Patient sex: F
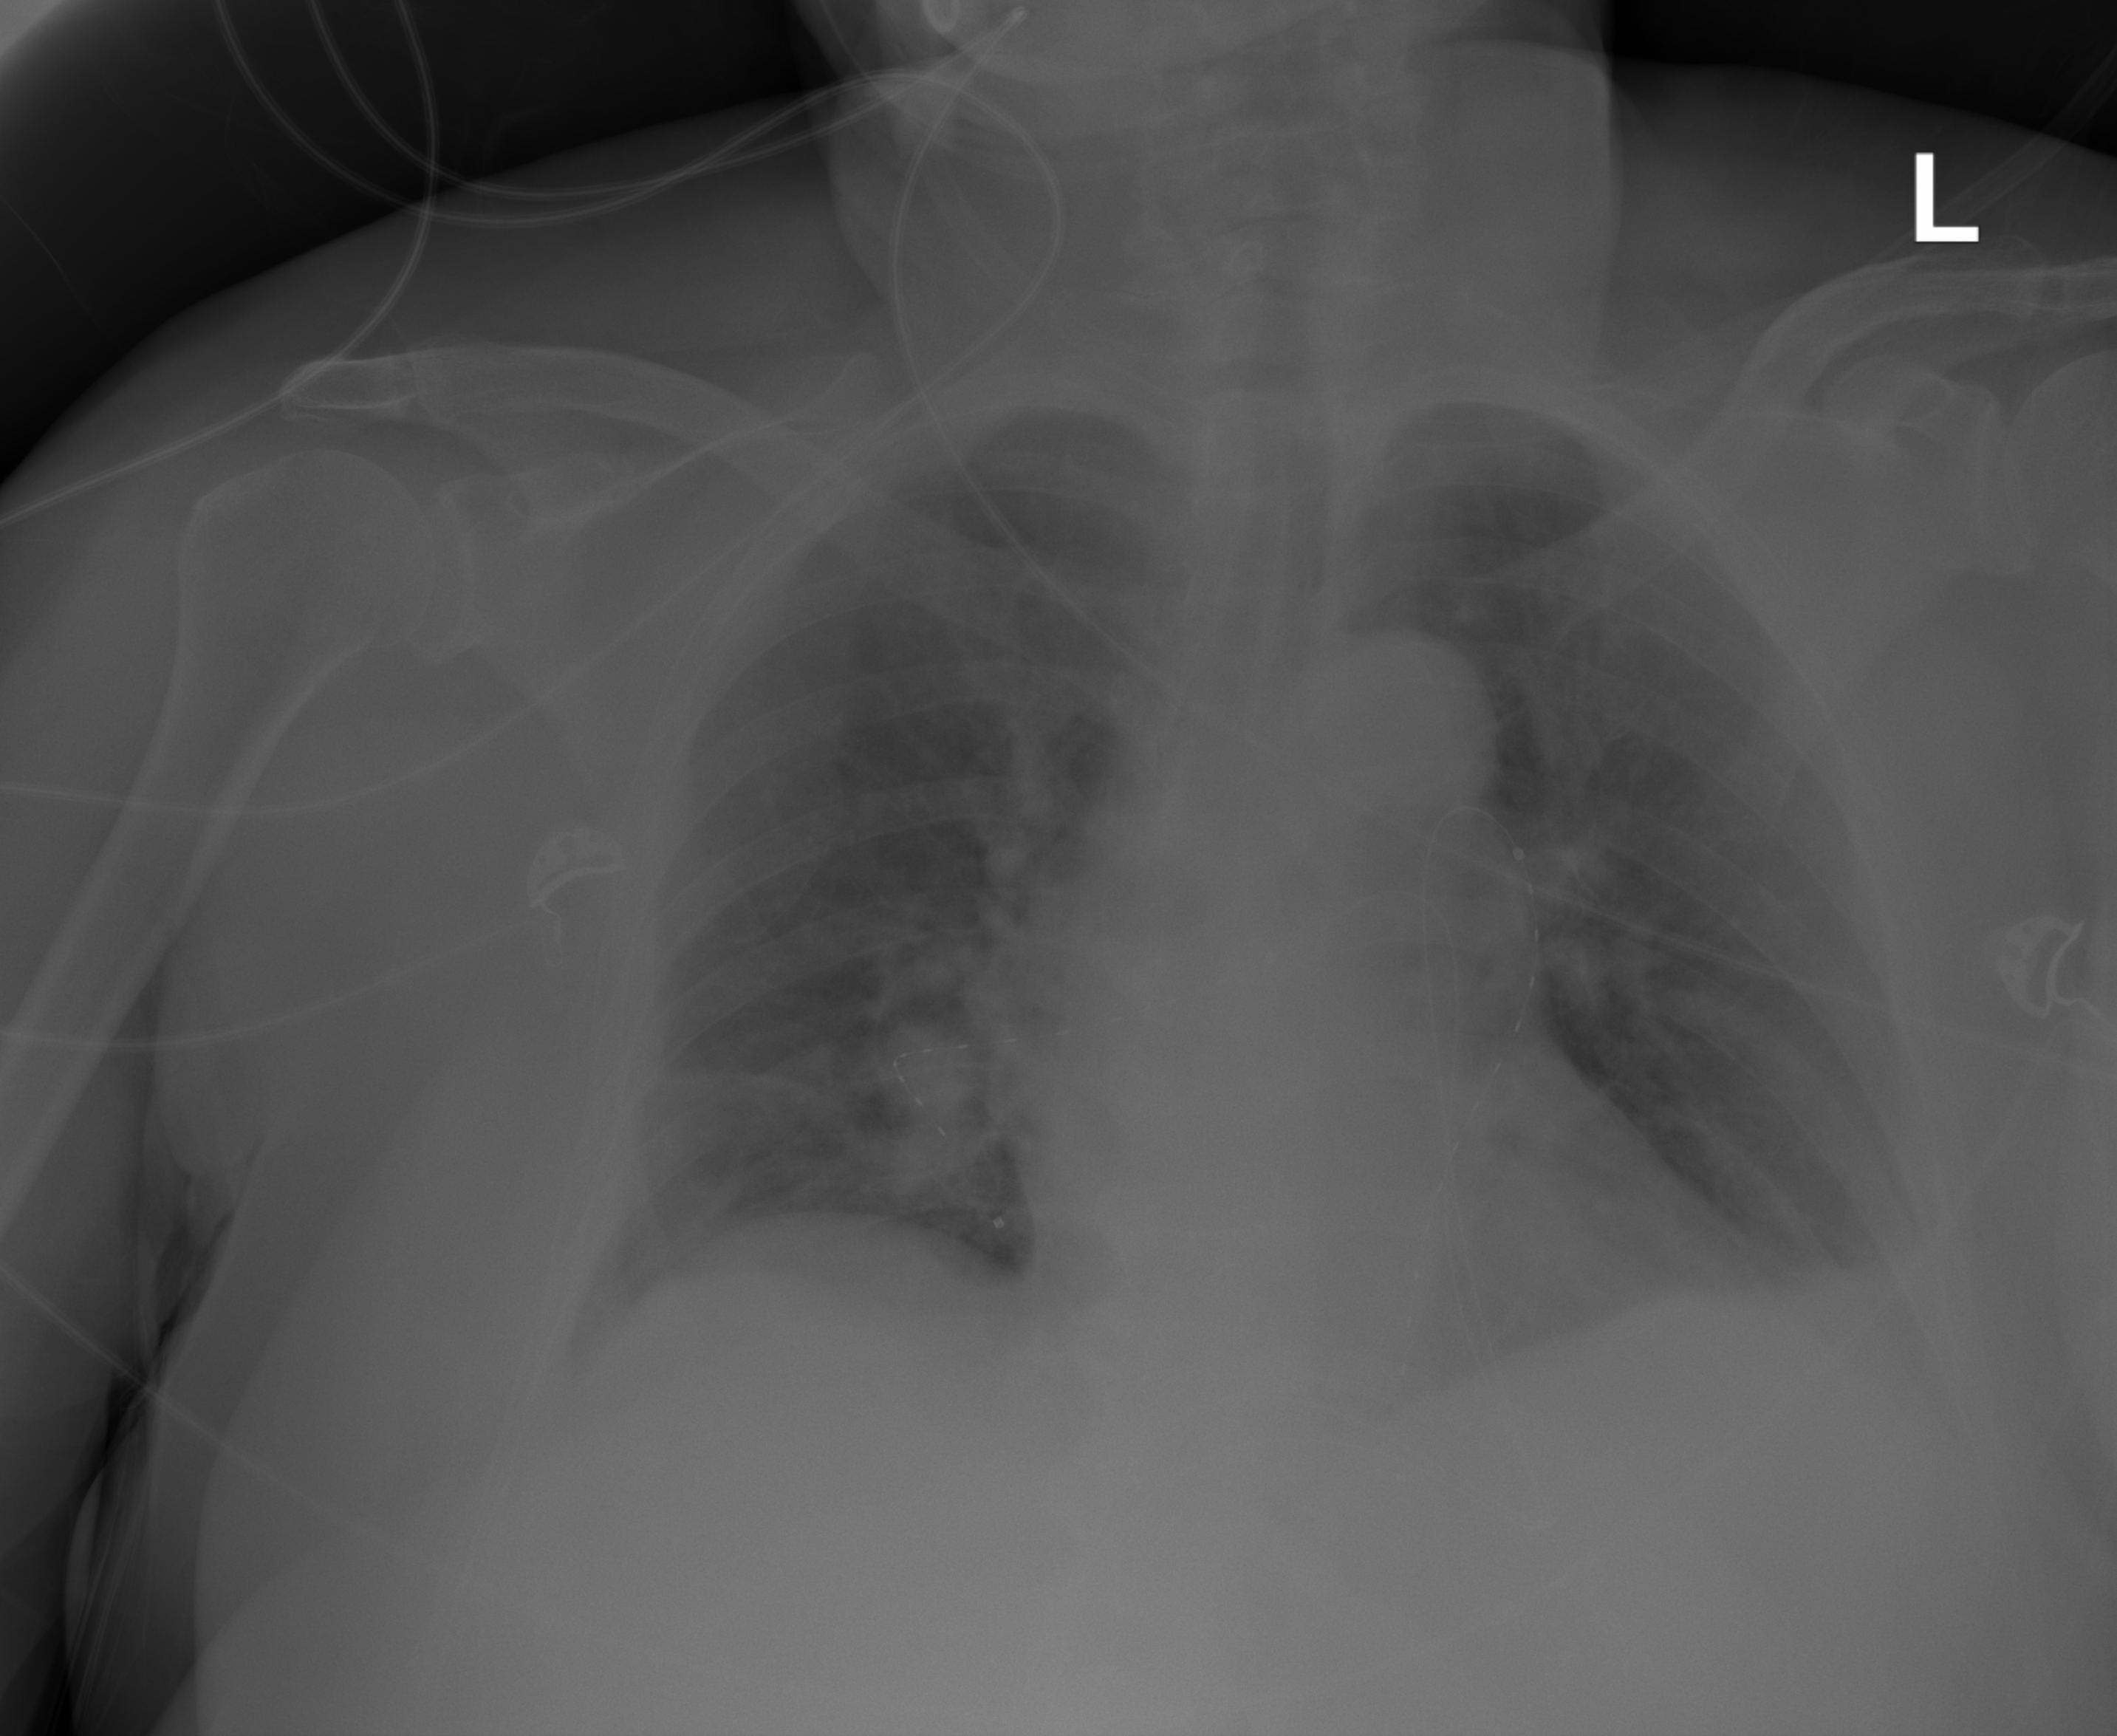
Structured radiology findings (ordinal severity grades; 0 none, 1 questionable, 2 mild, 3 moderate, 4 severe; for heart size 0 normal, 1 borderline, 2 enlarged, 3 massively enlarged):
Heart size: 0
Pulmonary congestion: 0
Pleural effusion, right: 0
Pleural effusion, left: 0
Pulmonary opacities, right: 0
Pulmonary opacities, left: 0
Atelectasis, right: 2
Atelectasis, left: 2